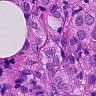
Metastatic tissue present: yes